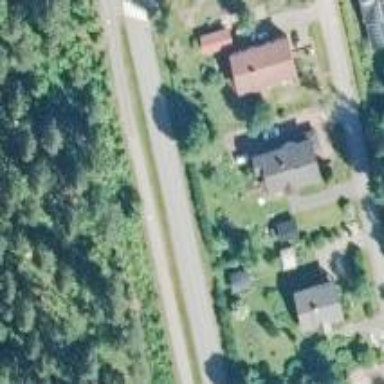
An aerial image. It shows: Asphalt cycleway.